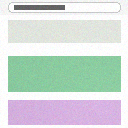
Screen state: on